Question: i have some tables that each one have different columns like this :

each User ( have ID ) can post to my website and Add some events, so each update goes to related table! but my problem is how show this information only in one 'Gridview' . its something like facebook Timeline that shows your updates sorted by date .
i tried to use SQL join but its not a good way because i have 10 to 12 tables, joining all these tables is time consuming.
i want have a 'gridview' that be bind from different tables on sort the information by their date ( each table have a date column )
sorry for my bad English.
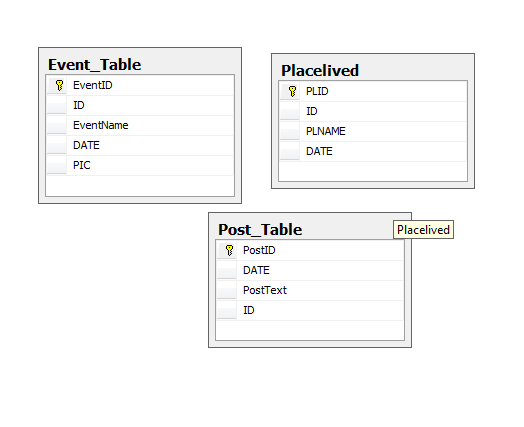
Answer: You will need to use a single datasource for your Gridview, which means you need to join your tables in a single query, or use multiple Gridviews (one per table). I can't see why joining your tables in a query would be more time consuming than any other way you propose, assuming there was a way to do it within the Gridview, you'd just be doing the time consuming task on sort rather than on render.
Perhaps post your query and gridview code for a more specific answer.